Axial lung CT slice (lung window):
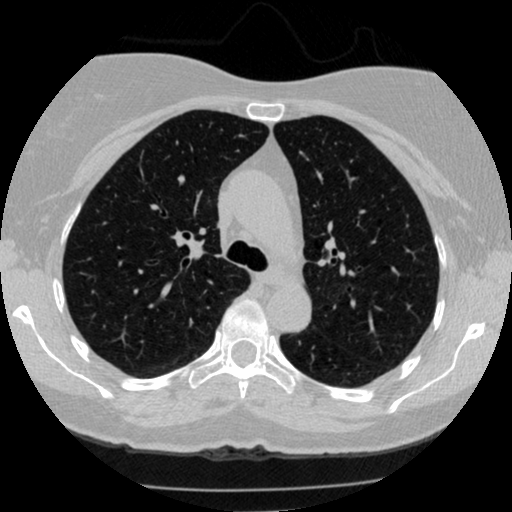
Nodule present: no